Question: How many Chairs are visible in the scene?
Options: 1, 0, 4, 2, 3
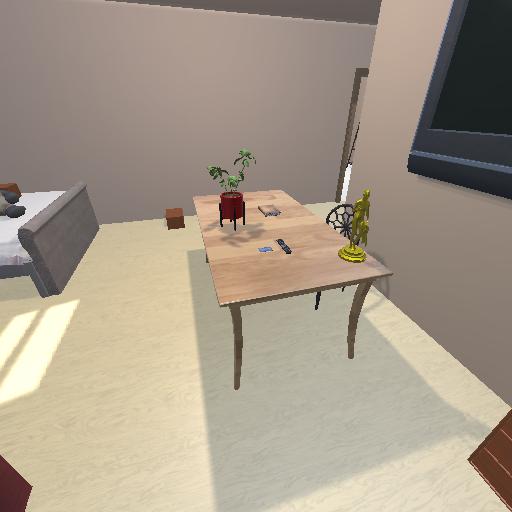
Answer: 1